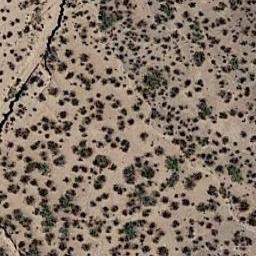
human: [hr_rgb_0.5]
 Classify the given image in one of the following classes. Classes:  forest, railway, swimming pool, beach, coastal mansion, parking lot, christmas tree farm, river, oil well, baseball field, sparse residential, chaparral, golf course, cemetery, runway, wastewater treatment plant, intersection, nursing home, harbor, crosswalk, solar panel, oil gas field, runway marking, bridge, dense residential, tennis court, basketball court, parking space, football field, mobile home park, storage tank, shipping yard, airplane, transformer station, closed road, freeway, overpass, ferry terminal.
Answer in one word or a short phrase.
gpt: chaparral